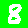
Digit: 8